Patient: sex M, age 78
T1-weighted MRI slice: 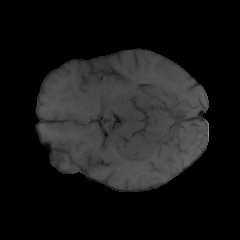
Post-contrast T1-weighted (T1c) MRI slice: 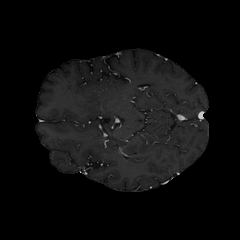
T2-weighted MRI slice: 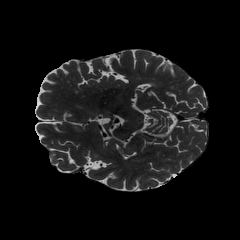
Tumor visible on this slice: no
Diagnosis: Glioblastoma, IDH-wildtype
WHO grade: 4